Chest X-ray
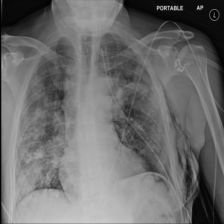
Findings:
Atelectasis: negative
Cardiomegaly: negative
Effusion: negative
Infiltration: negative
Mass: negative
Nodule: negative
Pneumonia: negative
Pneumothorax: positive
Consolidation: negative
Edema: negative
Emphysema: negative
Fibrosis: negative
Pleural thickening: negative
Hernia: negative